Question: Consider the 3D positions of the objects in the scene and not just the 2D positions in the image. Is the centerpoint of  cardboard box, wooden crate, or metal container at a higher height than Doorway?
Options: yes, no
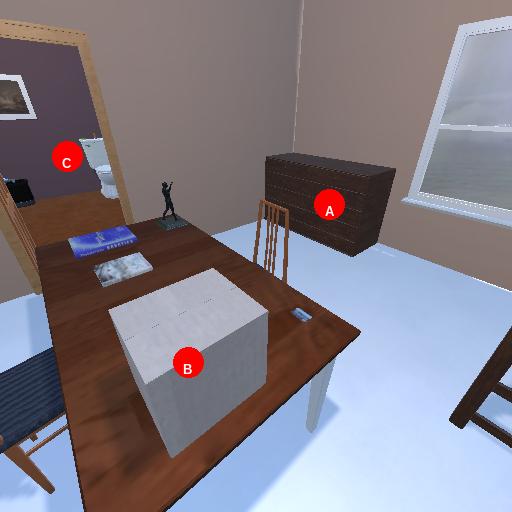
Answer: yes